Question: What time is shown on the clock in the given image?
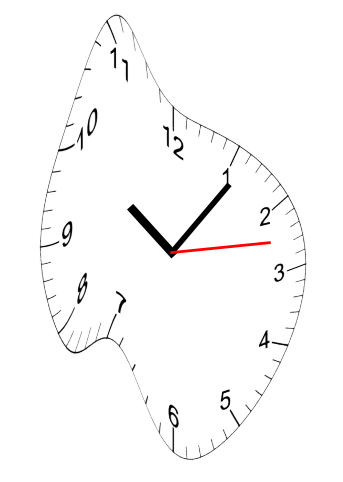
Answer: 10:06:13